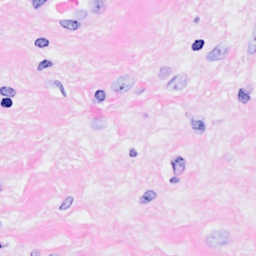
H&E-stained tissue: Breast